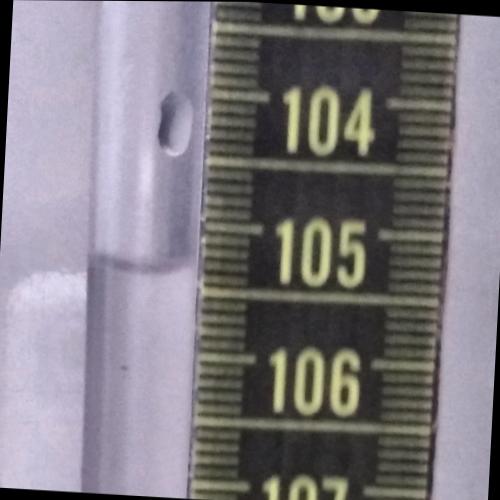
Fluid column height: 105.3 cm